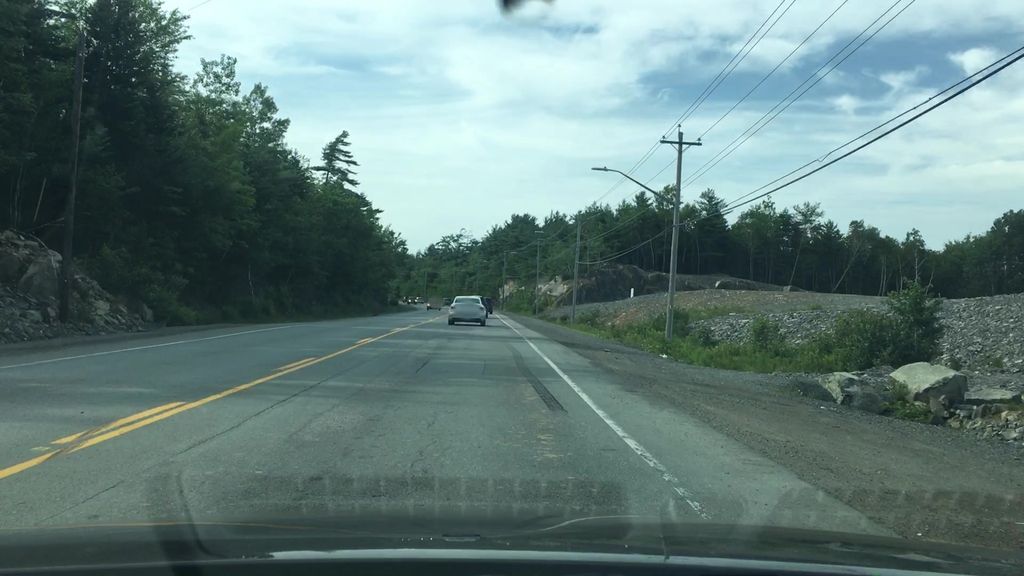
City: halifax